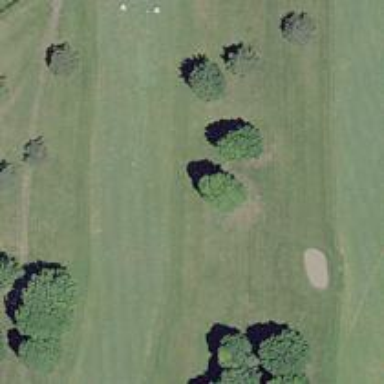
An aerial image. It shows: Golf hole.